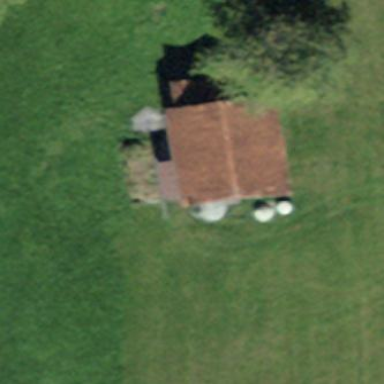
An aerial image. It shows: Rural barn.